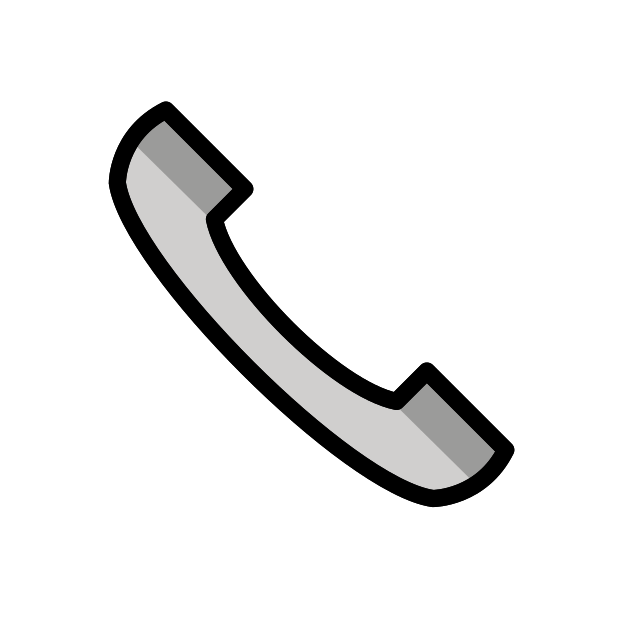
Emoji: 📞
Name: telephone receiver
Unicode: 0x1f4de